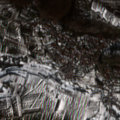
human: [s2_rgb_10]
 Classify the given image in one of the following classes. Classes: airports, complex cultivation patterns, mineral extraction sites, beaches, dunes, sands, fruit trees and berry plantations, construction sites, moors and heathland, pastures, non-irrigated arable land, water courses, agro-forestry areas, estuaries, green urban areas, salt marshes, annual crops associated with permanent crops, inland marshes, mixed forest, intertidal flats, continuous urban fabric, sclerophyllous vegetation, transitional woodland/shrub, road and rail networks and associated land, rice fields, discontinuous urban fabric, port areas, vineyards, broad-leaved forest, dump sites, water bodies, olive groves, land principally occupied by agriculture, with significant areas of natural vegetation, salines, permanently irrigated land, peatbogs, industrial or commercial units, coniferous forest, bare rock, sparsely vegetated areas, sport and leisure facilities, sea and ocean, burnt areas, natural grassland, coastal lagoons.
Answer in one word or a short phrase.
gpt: discontinuous urban fabric, non-irrigated arable land, complex cultivation patterns, land principally occupied by agriculture, with significant areas of natural vegetation, broad-leaved forest, sparsely vegetated areas